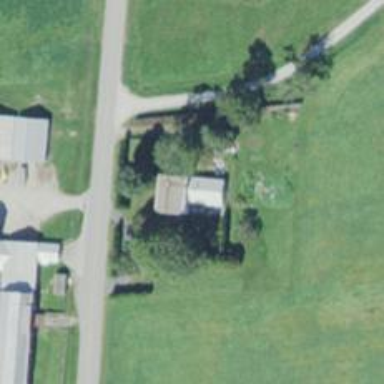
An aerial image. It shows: Simple house.